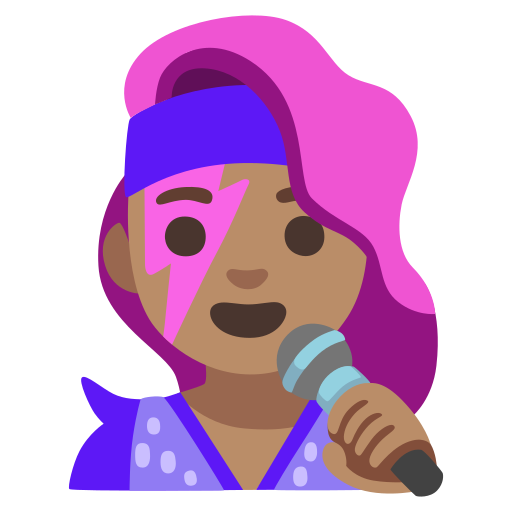
Emoji: 👩🏽‍🎤